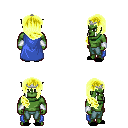
a pixel art fantasy rpg character, male body template, orc, green skin, blue cape, teal pants, gold right-swept hairstyle, silver tiara, white cloth bracers, black slippers, four views (front, back, left, right), 2x2 character sprite sheet, small pixel art, hard edges, no anti-aliasing